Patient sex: M
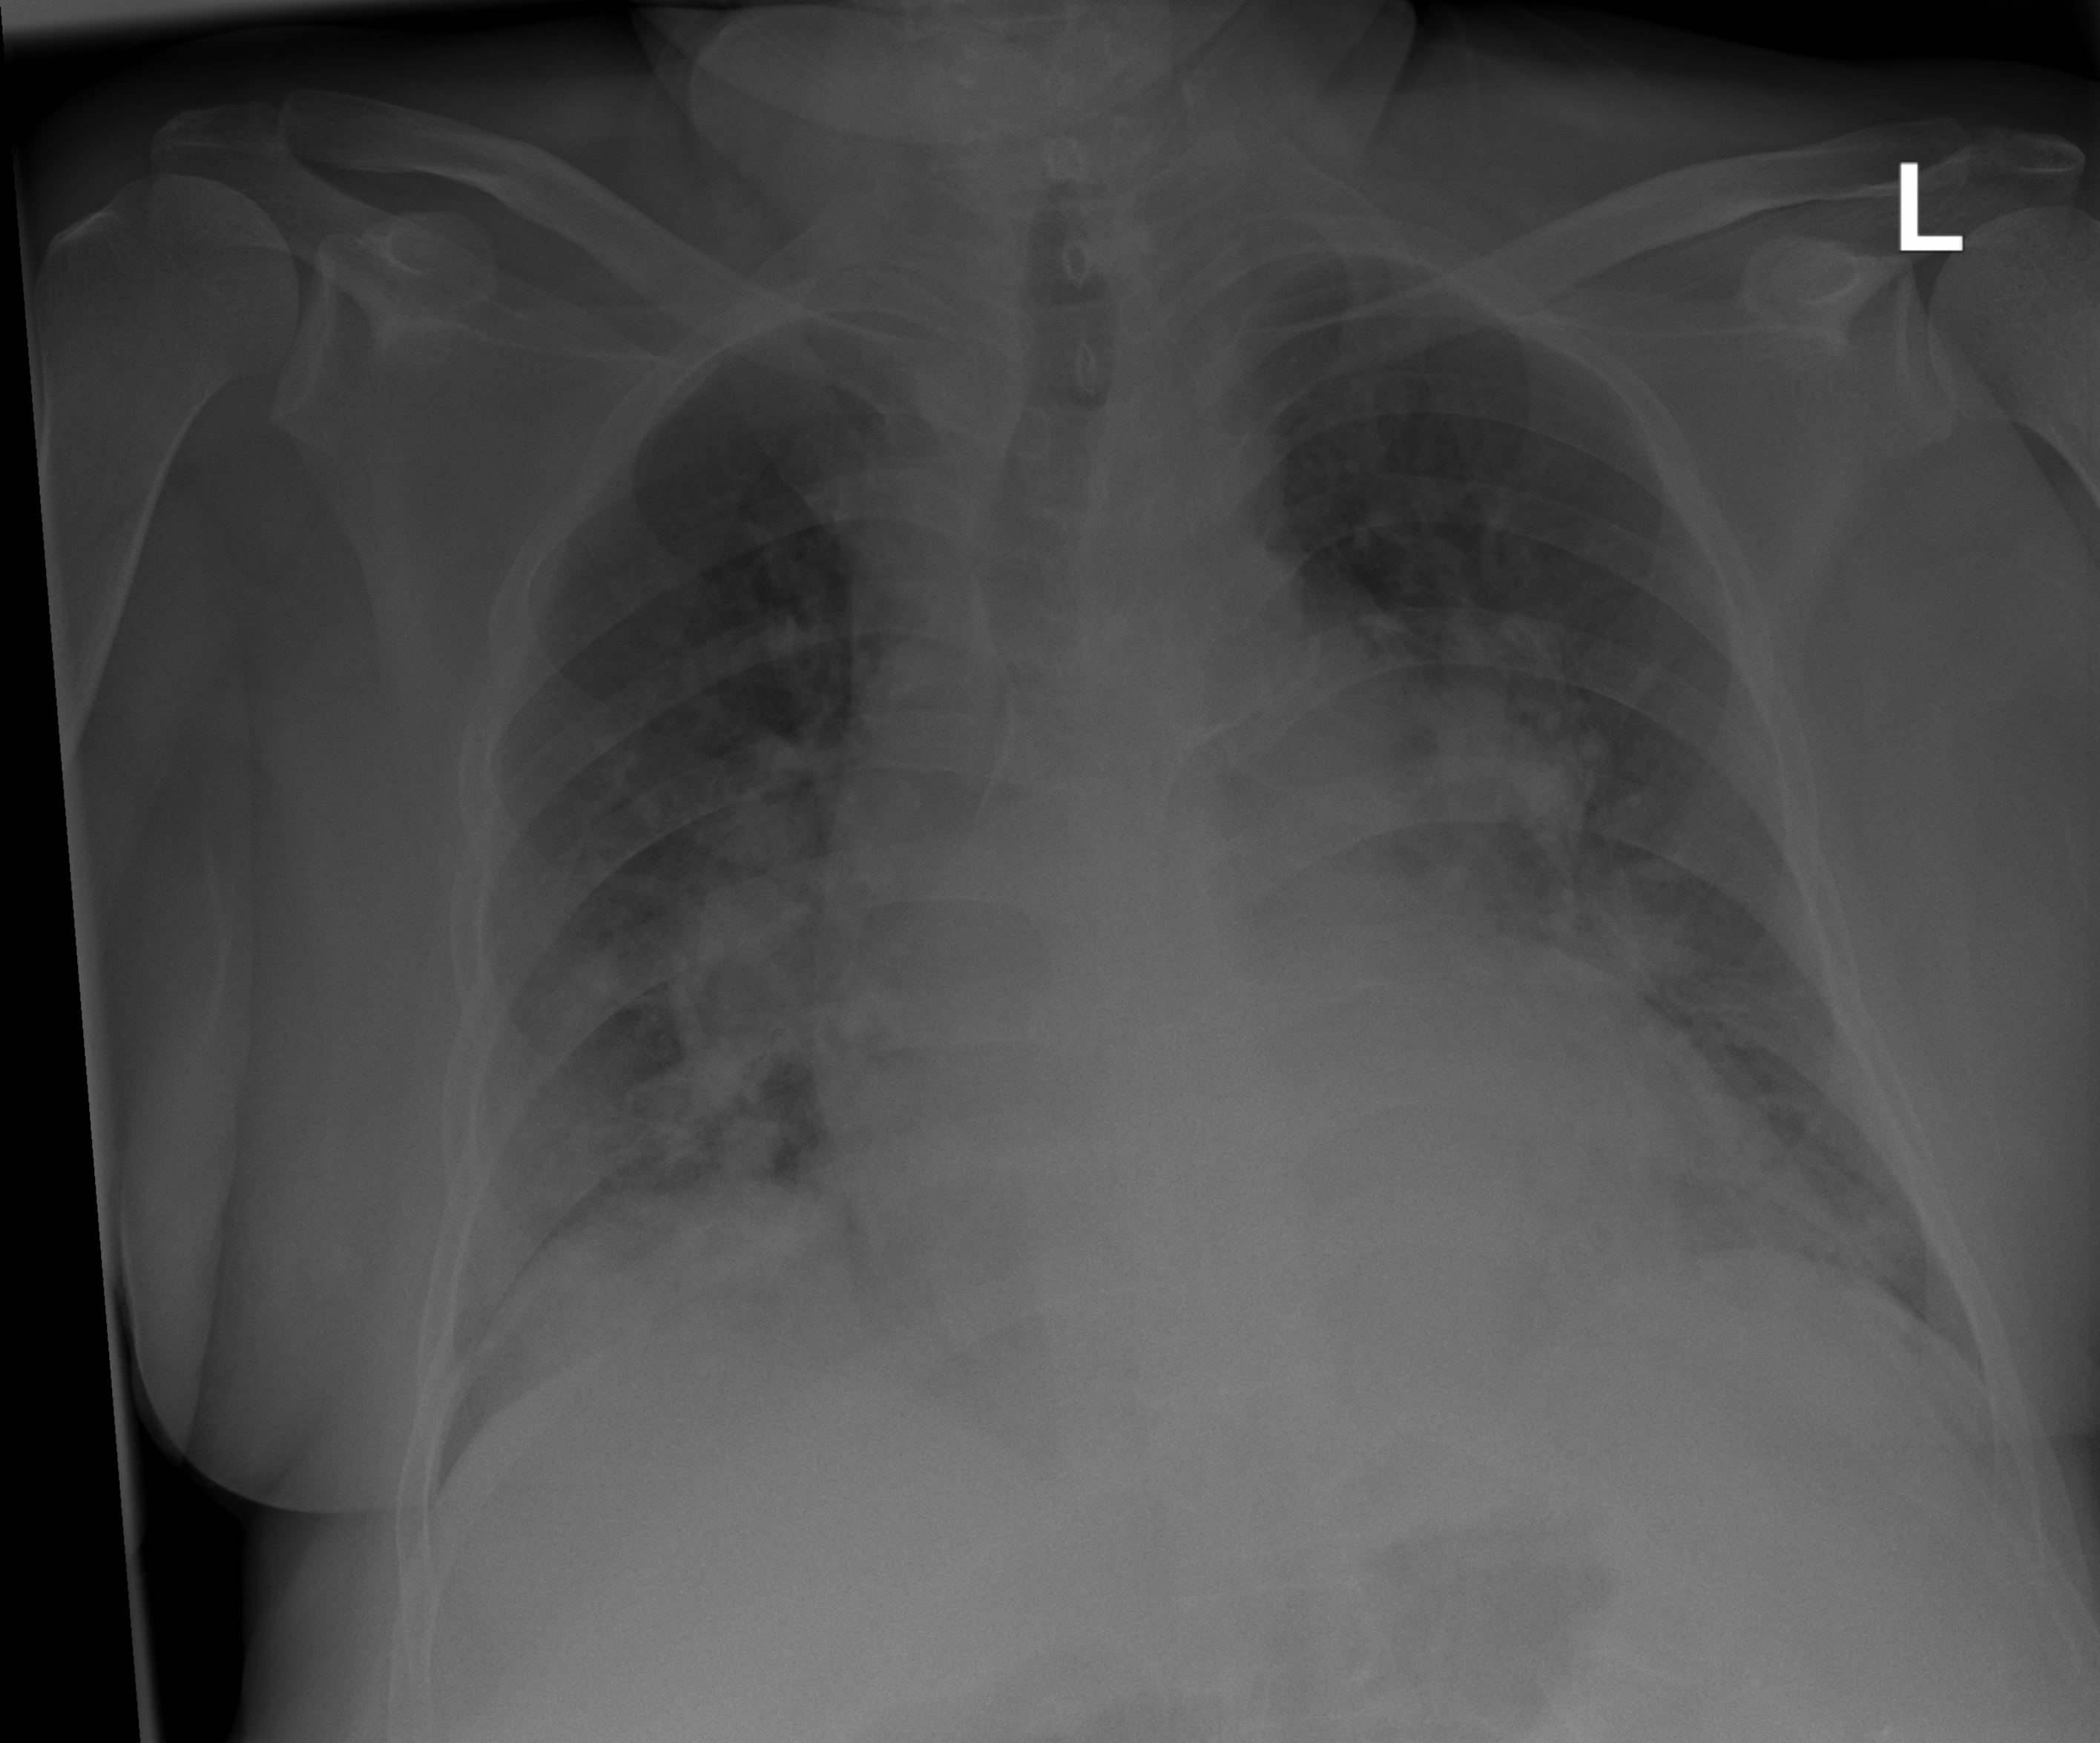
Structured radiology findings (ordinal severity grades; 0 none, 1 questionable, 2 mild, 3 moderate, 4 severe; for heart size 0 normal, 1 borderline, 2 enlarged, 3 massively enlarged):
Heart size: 2
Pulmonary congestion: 0
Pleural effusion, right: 0
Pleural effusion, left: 0
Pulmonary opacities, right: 2
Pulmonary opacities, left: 2
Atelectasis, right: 2
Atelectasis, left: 2